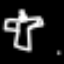
Label: angel